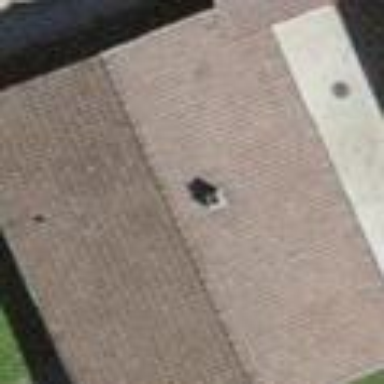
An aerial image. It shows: Residential building.